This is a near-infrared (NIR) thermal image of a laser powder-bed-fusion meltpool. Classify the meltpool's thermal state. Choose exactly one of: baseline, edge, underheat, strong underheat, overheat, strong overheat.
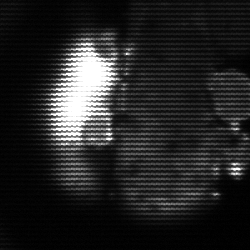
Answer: strong underheat